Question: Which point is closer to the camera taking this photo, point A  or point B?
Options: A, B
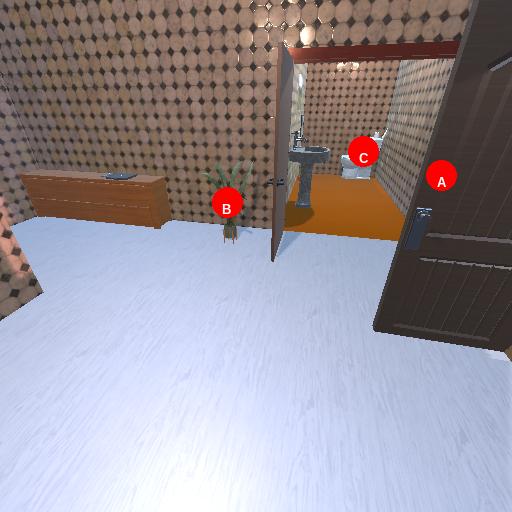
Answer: A